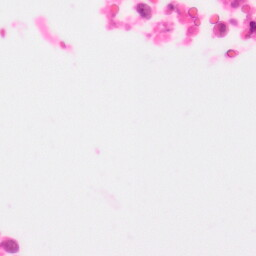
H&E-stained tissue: Colon